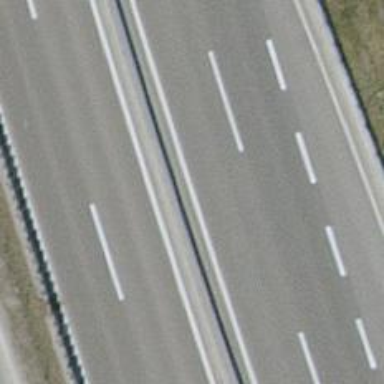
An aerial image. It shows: Asphalt motorway categorized as trunk road.